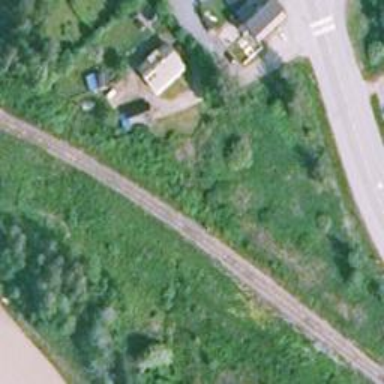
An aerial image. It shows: Railway track classified as B1.